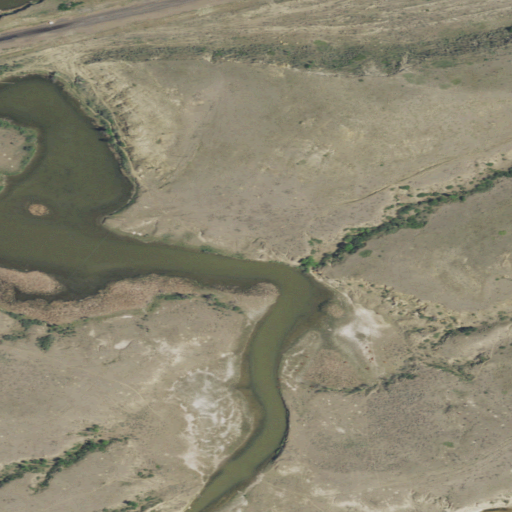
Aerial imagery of valley in Montana named Ash Coulee containing shrub, grassland, open water, woody wetlands, and herbaceous wetlands